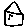
Label: house